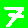
Digit: 7